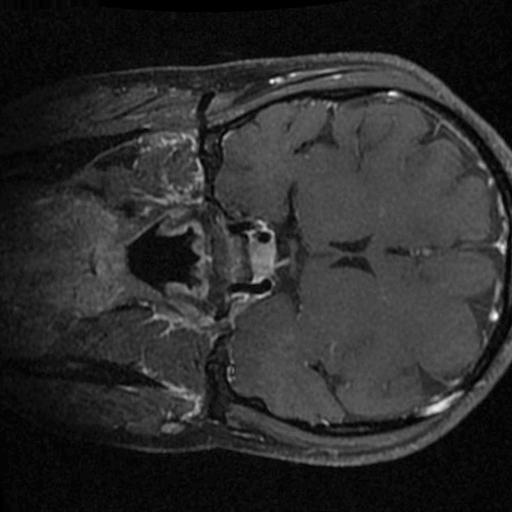
Label: brain_tumor